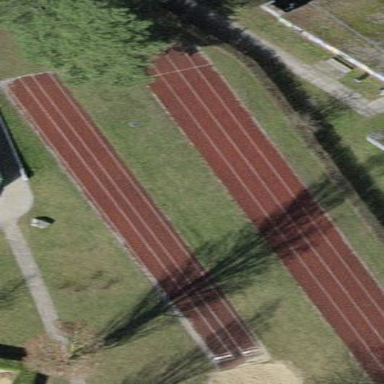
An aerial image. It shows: Athletics track located on leisure land.